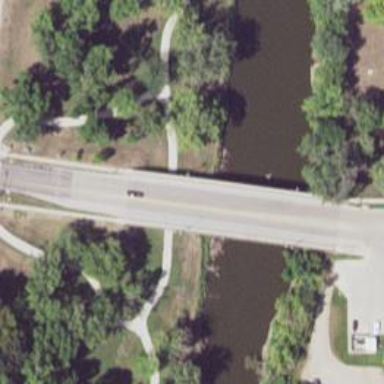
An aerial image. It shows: Bridge supported by pillars.